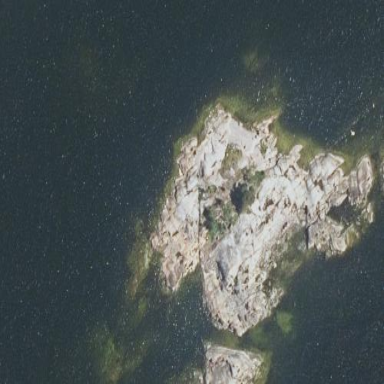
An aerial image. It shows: Islet with natural coastline of bare rock.